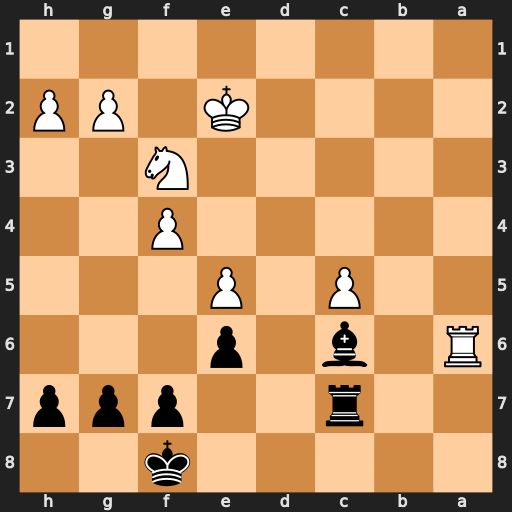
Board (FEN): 5k2/2r2ppp/R1b1p3/2P1P3/5P2/5N2/4K1PP/8
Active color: b
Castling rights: -
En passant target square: -
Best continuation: Bb5+ Ke3 Bxa6